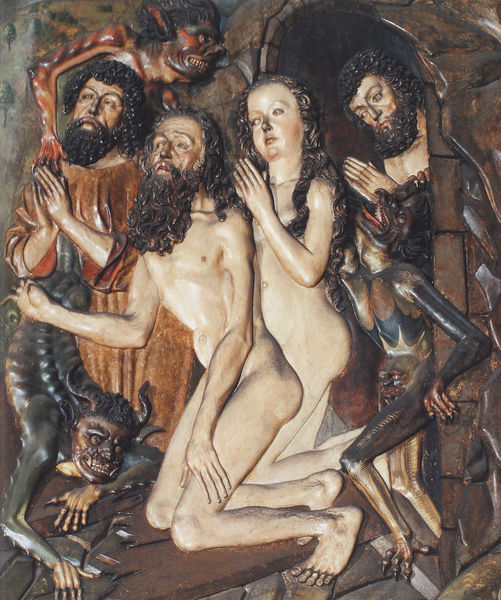
Titel: Krakau, Pfarrkirche Maria Himmelfahrt (Marienkirche), Hochaltar
Künstler: Veit Stoß
Standort: Krakau (Kraków), Marienkirche (EU - PL)
Schlagwörter: gemälde, hand, körper, mann, nackt, menschen, ausschnitt, braun, bunt, frau, haar, holz, männer, schwarz, tür, rot, bart, gericht, lang, mensch, stein, hände, haare, höhle, locken, relief, bauch, nackte, bauchnabel, tor, bemalt, adam, eva, brett, lockig, knien, strafe, beten, dämon, altar, portal, rau, fegefeuer, hölle, teufel, seelen, heiliger, hörner, vertreibung, ungeheuer, seele, geschnitzt, altarbild, dämonen, weltgericht, sünder, vorhölle, härner, enbeten